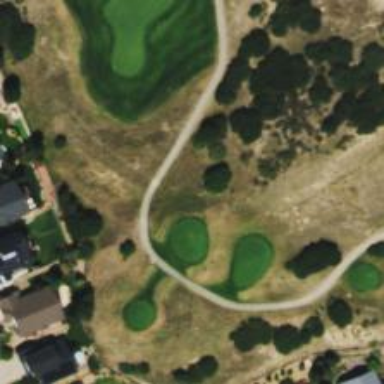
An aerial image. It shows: Well-maintained grade1 path designed for golf carts.